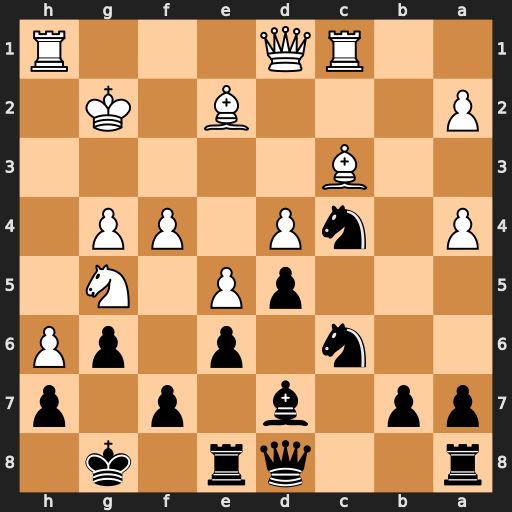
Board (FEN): r2qr1k1/pp1b1p1p/2n1p1pP/3pP1N1/P1nP1PP1/2B5/P3B1K1/2RQ3R
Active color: b
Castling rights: -
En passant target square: -
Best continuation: Ne3+ Kg3 Nxd1